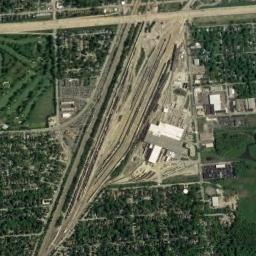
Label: railway_station